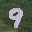
Label: 9